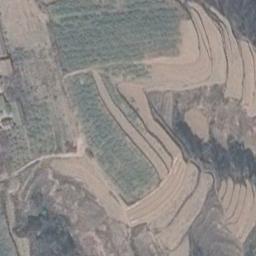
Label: terrace